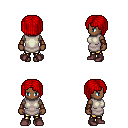
a pixel art fantasy rpg character, female body template, human, dark skin, white tunic, gold greaves, red pageboy hairstyle, cloth bracers, maroon shoes, four views (front, back, left, right), 2x2 character sprite sheet, small pixel art, hard edges, no anti-aliasing